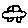
Label: car